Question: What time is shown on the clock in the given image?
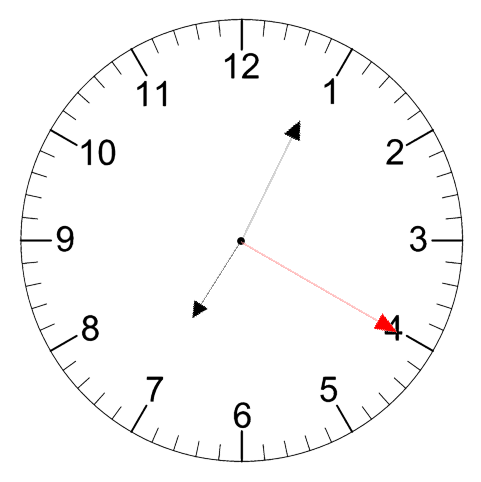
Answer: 07:04:20